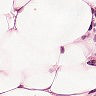
Metastatic tissue present: yes